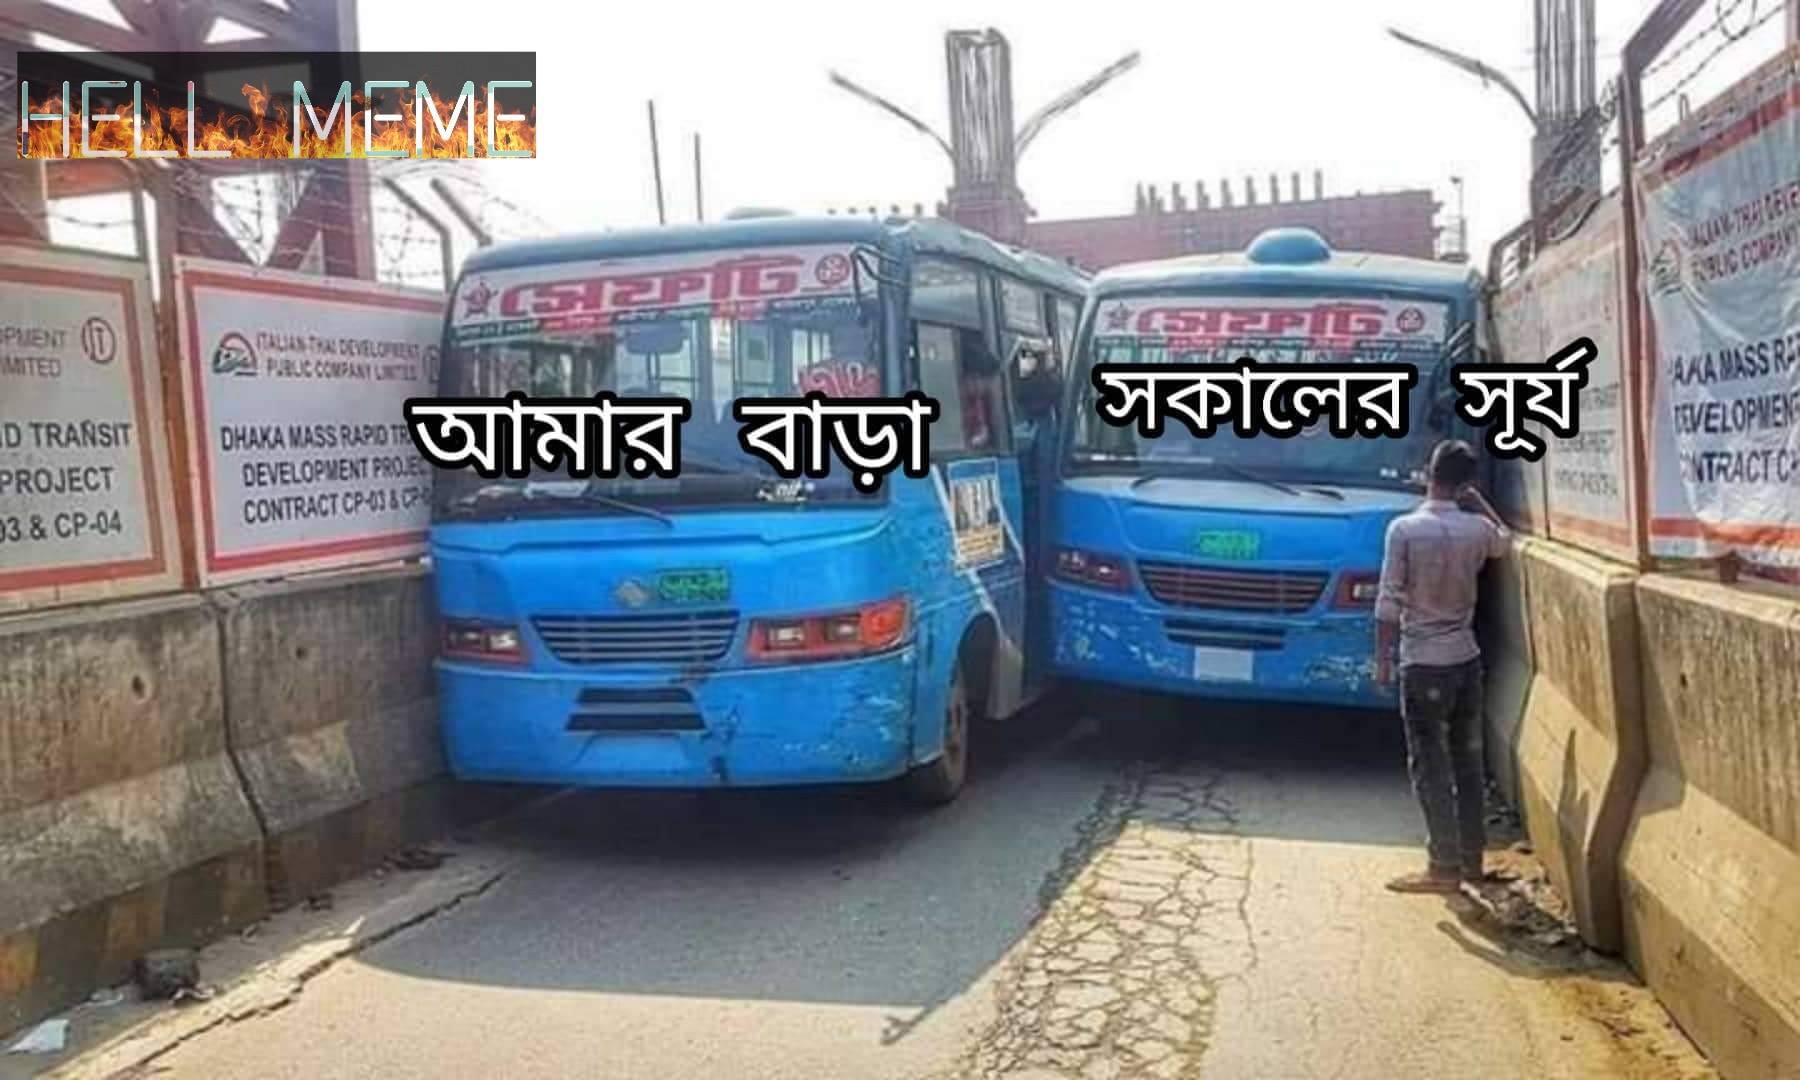
Caption: আমার বাড়া   সকালের সূর্য
Label: non-hate